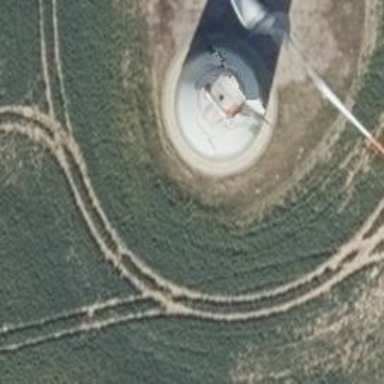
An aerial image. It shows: Wind generator powered by horizontal axis wind turbine.